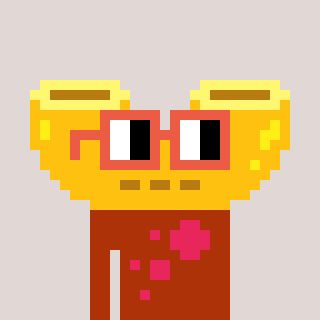
a pixel art character with square orange glasses, a macaroni-shaped head and a hotbrown-colored body on a warm background